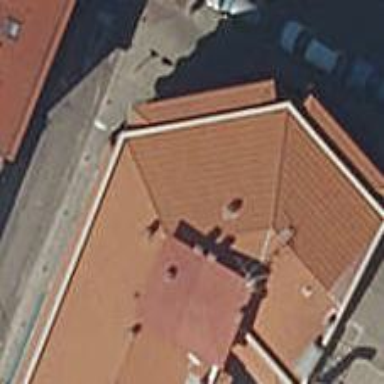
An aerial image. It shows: Restaurant.